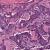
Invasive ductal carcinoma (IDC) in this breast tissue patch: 1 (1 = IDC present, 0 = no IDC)